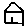
Label: house